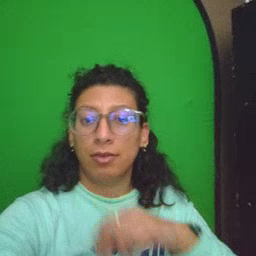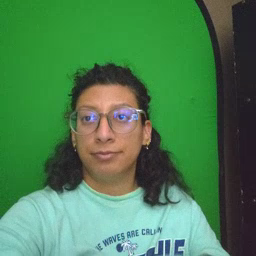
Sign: frog